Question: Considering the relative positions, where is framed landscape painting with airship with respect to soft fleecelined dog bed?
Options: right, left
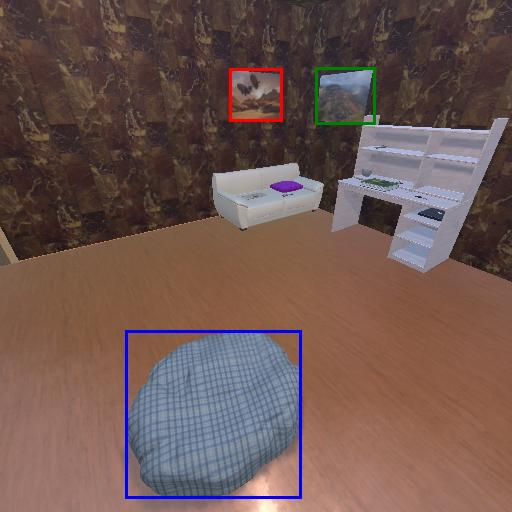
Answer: right